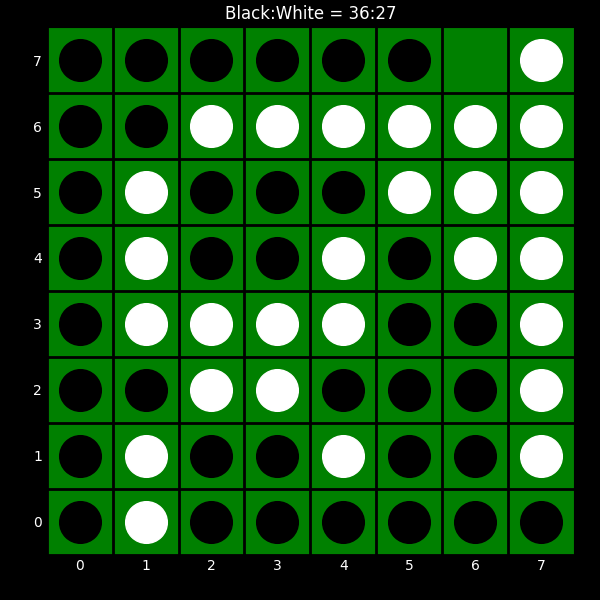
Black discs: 36
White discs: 27